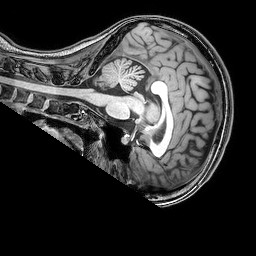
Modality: T1w
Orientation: sagittal
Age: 22
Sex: female